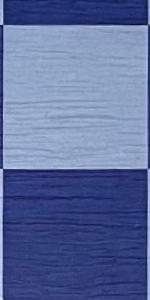
Label: Empty